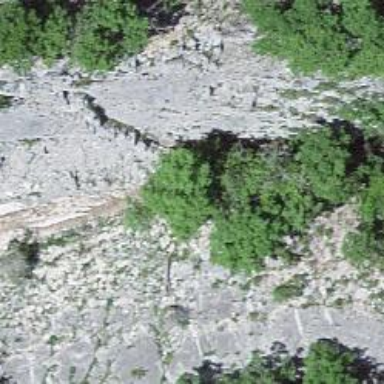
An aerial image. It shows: Cliff in nature.